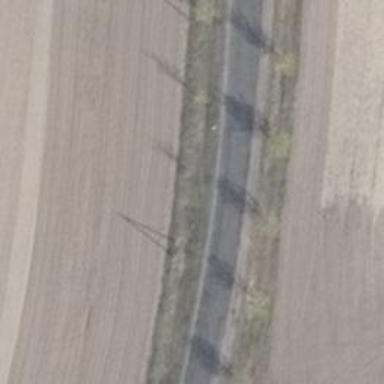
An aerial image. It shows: Asphalt road classified as tertiary.